Question: So I have a list of images that come from the web, I don't know which color are they and I want to place a text over the ImageView.
My idea is to place the ImageView, an image overlay with transparency gradient over that ImageView and the text above it. I want to mimic this behaviour:

Is there anyway to do this via XML?
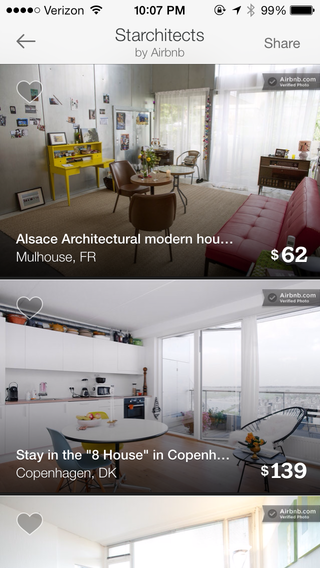
Answer: When you write the XML for your list items which get inflated in the 'getView(...)' of whatever 'ListAdapter' you've written you can surely do this.
Something like this for the list item:
'''
<?xml version="1.0" encoding="utf-8"?>
<RelativeLayout xmlns:android="http://schemas.android.com/apk/res/android"
android:layout_width="match_parent"
android:layout_height="match_parent">
<ImageView
android:layout_width="320dp"
android:layout_height="240dp"
android:background="#ACACAC"/>
<RelativeLayout
android:layout_width="320dp"
android:layout_height="240dp"
android:background="@drawable/gradient">
<TextView
android:layout_width="wrap_content"
android:layout_height="wrap_content"
android:text="Here is your text"
android:textColor="#000000"
android:layout_alignParentBottom="true"/>
</RelativeLayout>
</RelativeLayout>
'''
Then you create that drawable/gradient. For that you can recycle the answer from <URL>.